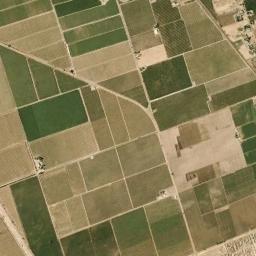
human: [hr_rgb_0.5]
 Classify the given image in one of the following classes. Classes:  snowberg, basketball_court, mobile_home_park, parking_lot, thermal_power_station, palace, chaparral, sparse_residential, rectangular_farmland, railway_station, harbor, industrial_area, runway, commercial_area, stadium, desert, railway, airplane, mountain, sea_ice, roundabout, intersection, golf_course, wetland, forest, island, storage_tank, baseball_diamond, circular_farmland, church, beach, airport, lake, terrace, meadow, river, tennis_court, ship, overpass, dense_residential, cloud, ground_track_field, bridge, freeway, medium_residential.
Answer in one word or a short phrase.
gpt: rectangular_farmland